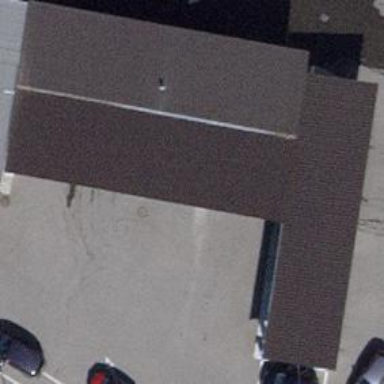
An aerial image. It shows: View of roof of building.